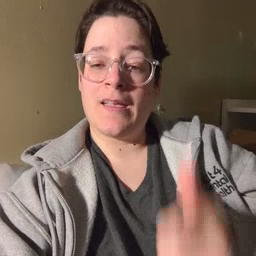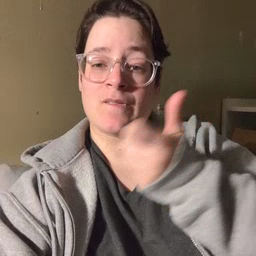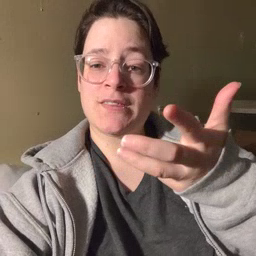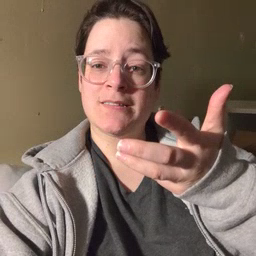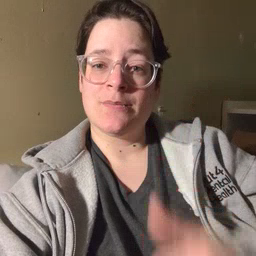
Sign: every